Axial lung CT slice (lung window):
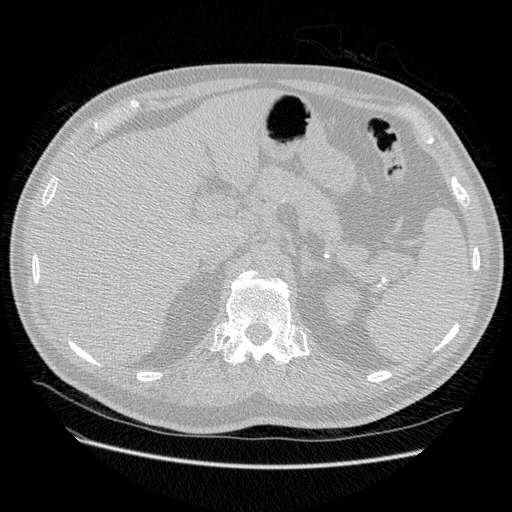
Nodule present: no